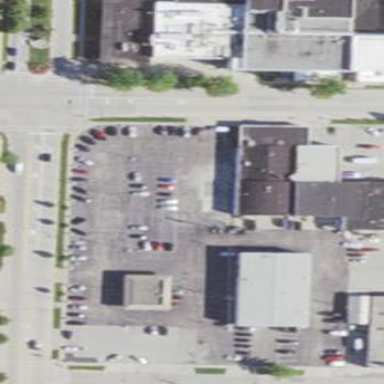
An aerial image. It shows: Building that houses car shop.